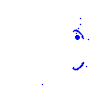
Particle: electron